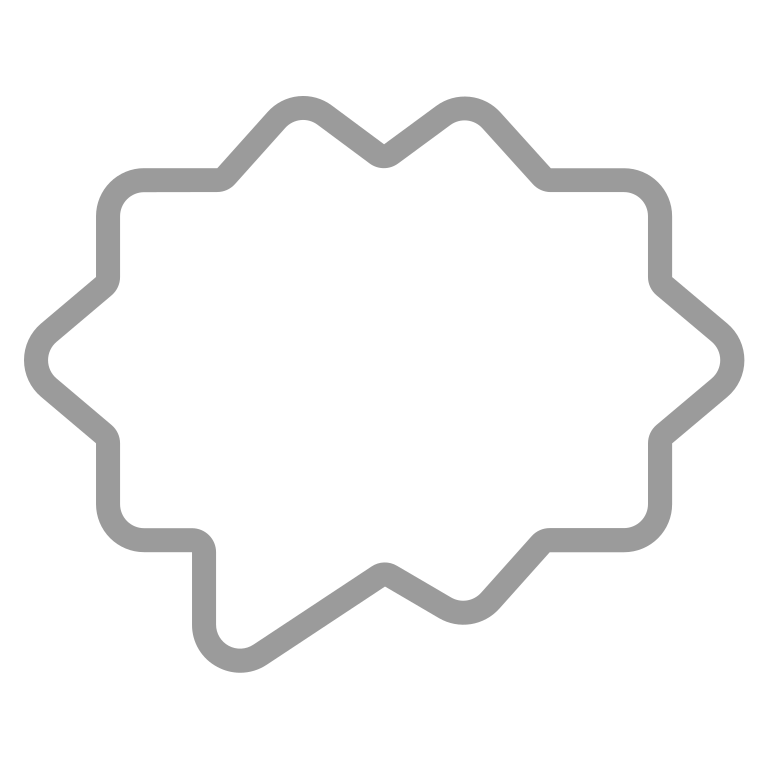
right anger bubble flat